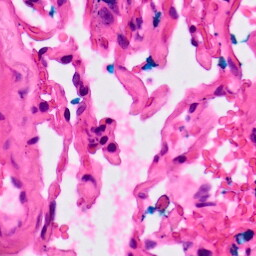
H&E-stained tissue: Lung